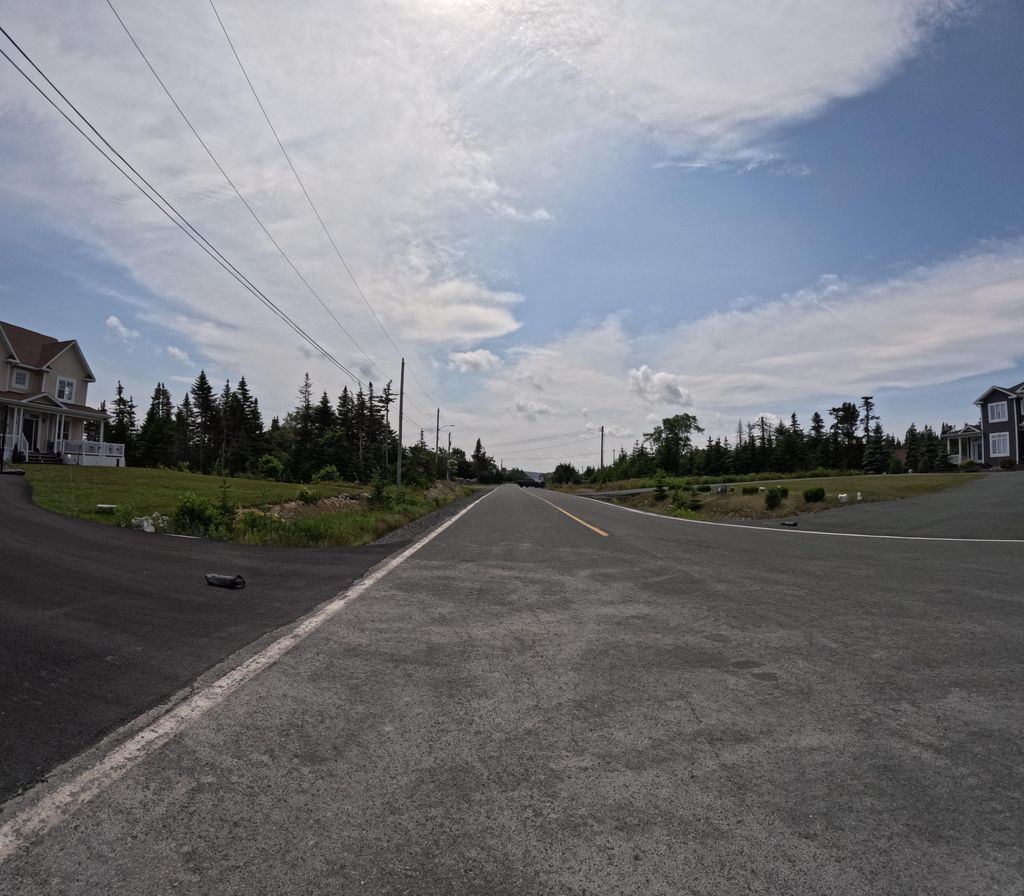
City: st_johns